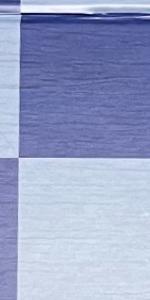
Label: Empty